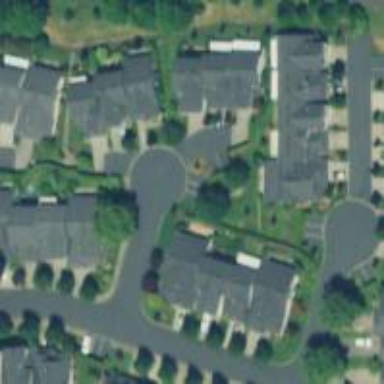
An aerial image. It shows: Residential road with sidewalk on the left side.